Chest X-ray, PA view. Patient: 49 years old, sex F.
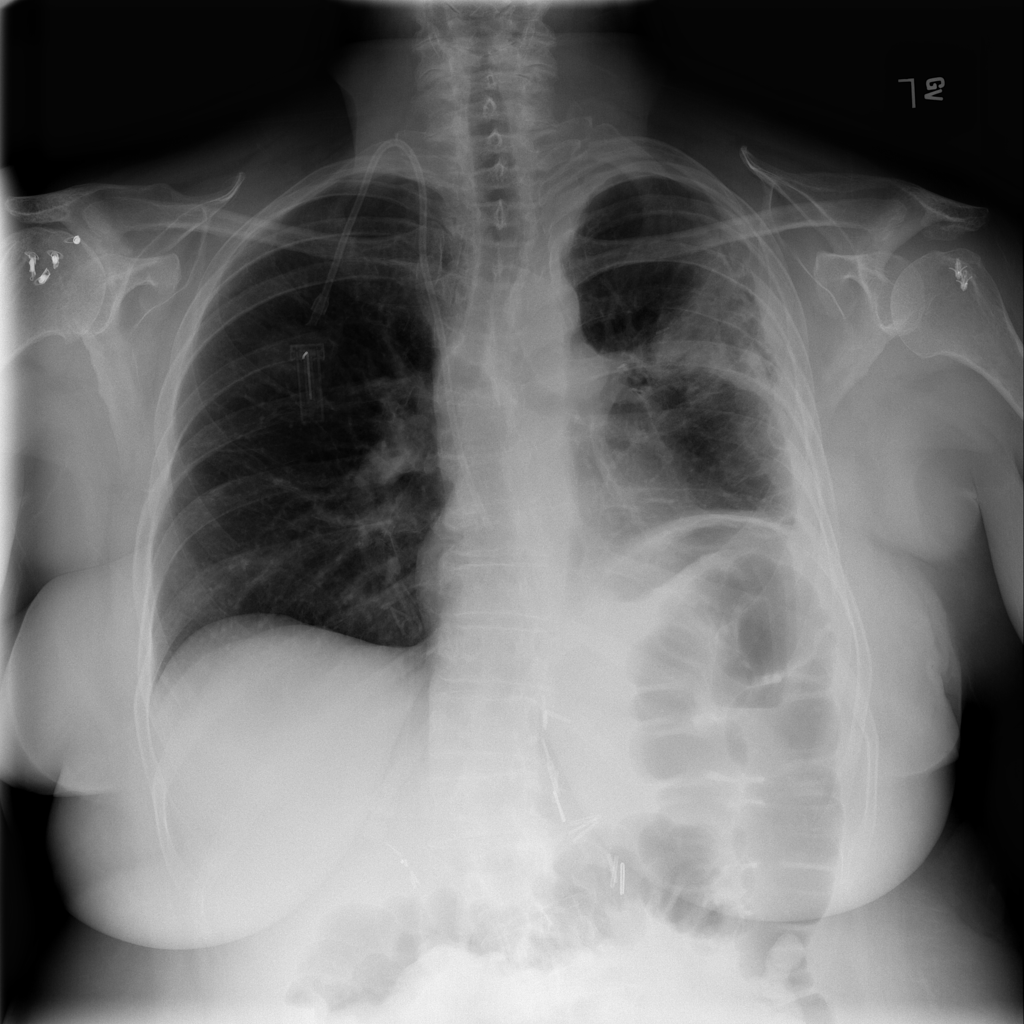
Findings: Pneumothorax